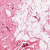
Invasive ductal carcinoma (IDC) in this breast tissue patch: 0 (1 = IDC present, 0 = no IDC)